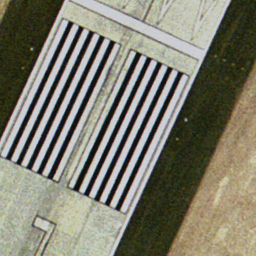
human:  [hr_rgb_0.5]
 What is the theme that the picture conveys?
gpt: runway